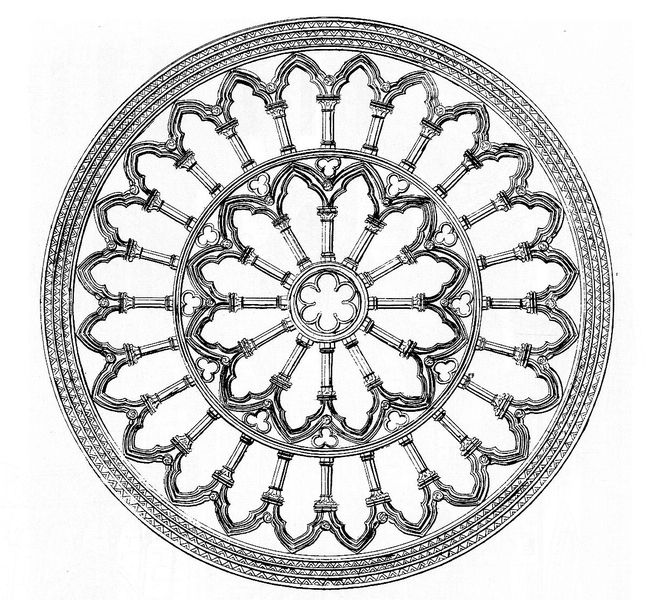
Titel: Kathedrale, York/Yorkshire
Standort: York (EU - GB)
Schlagwörter: weiß, blume, fenster, paris, profil, schwarz, symbol, säule, säulen, zeichnung, rose, muster, ornament, architektur, barock, spitze, kirche, innen, spitzen, blatt, gotik, renaissance, kreis, rund, studie, französisch, rad, ornamente, bögen, zickzack, glasfenster, gotisch, rosette, aussen, plan, sechs, vorlage, ornamentik, gothik, streben, maßwerk, vorzeichnung, barok, fensterrose, lunette, kirchenbau, rossette, dreipass, vielpass, renaisance, glasrosette, krich, stuode, stuide, glasrose, rampoyent, ramboyent